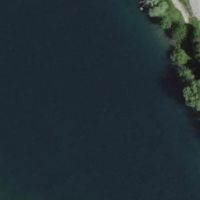
EUNIS habitat code: 14
Species observed at this site:
Prunus padus